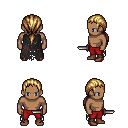
a pixel art fantasy rpg character, male body template, human, dark skin, black tattered cape, red pants, blonde ponytail hairstyle, brown shoes, dagger, four views (front, back, left, right), 2x2 character sprite sheet, small pixel art, hard edges, no anti-aliasing